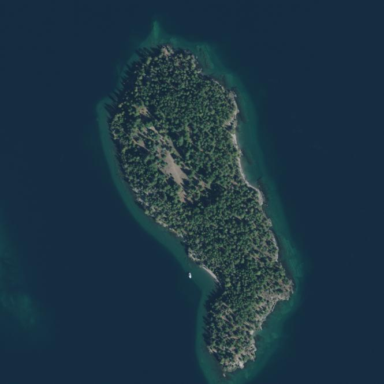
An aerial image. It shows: Image showing island.